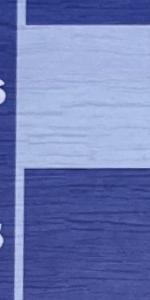
Label: Empty